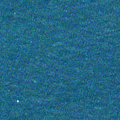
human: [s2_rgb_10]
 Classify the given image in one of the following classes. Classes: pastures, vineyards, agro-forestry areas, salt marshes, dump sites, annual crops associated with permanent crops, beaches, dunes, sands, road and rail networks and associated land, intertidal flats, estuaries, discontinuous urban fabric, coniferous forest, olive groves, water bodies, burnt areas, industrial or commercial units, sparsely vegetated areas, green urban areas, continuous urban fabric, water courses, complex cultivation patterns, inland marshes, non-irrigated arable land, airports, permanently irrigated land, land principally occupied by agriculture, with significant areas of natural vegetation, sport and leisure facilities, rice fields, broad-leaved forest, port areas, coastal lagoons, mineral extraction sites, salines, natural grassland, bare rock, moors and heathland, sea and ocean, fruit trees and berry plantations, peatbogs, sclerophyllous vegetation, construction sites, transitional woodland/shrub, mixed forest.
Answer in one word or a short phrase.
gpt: sea and ocean